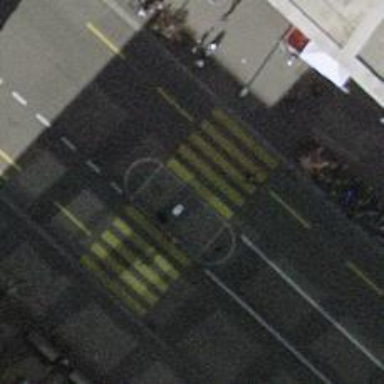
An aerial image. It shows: Kerb barrier.